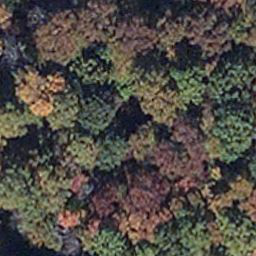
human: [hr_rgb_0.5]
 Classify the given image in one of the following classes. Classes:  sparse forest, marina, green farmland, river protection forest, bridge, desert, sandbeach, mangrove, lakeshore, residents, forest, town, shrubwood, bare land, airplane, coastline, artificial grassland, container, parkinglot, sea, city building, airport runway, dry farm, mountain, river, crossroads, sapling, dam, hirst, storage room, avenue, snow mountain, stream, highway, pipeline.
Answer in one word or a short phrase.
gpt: mangrove